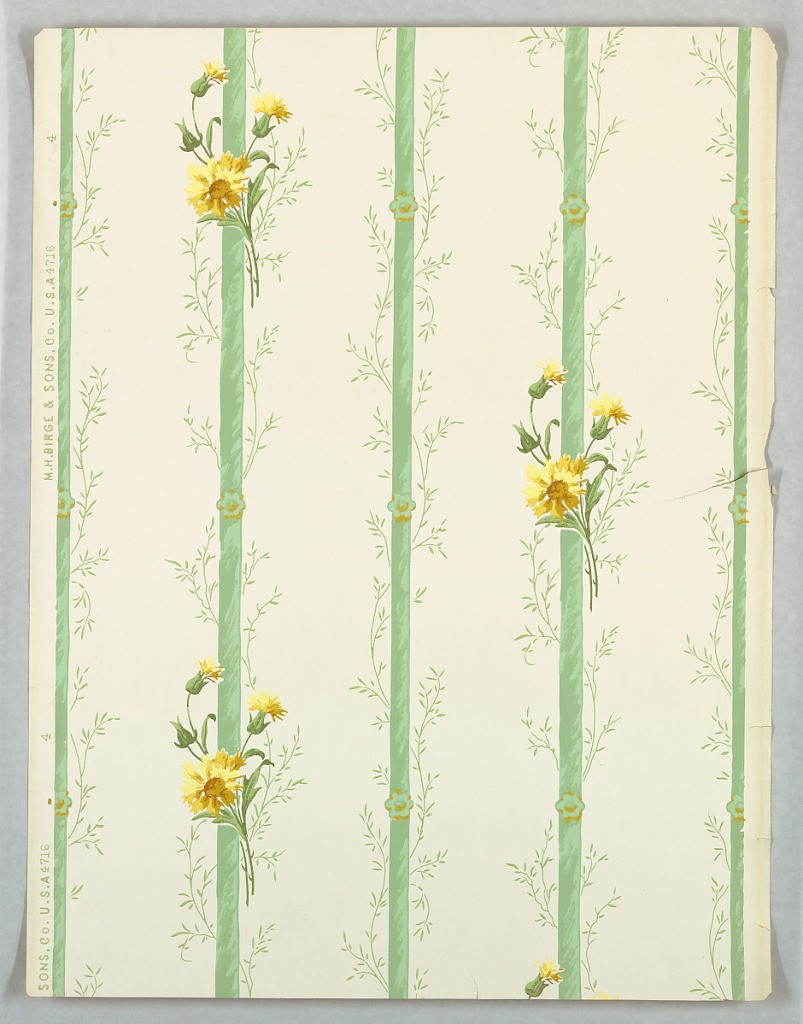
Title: Sidewall
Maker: M.H. Birge & Sons Co., 1834
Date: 1890–1920
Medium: Machine-printed
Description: On white ground, green stripes with rosettes at intervals. Green vines, yellow flowers along stripes.